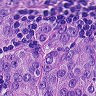
Metastatic tissue present: yes